Question: When I try to put final in method parameter eclipse doesn't help. Any idea how to get this to work?

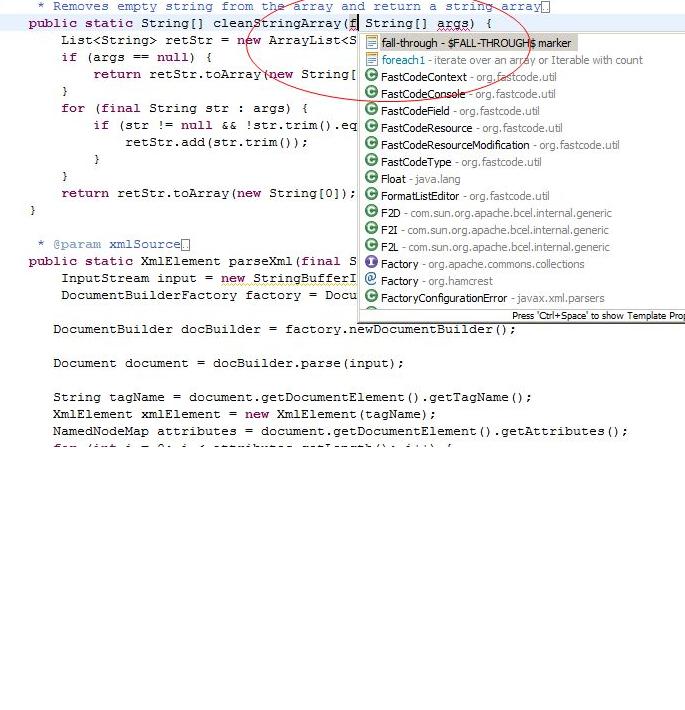
Answer: I don't think this is possible.
The closest thing to this is to set a "save action" which will automatically add final modifiers to method parameters when you save the file.
'''
Preferences > Java > Editor > Save Actions
'''